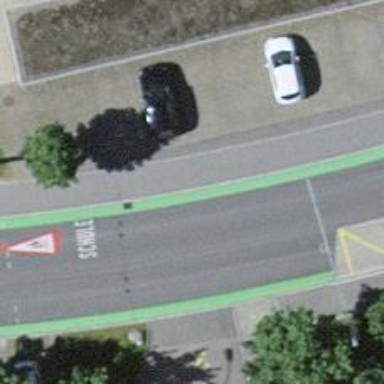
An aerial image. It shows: Kerb barrier.